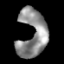
Tissue: lung
Cell type: Myeloid cells
Senescence score: 0.2192
Nuclear area (px): 1220
Mean DAPI intensity: 141.853